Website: macys
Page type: customer-info-address
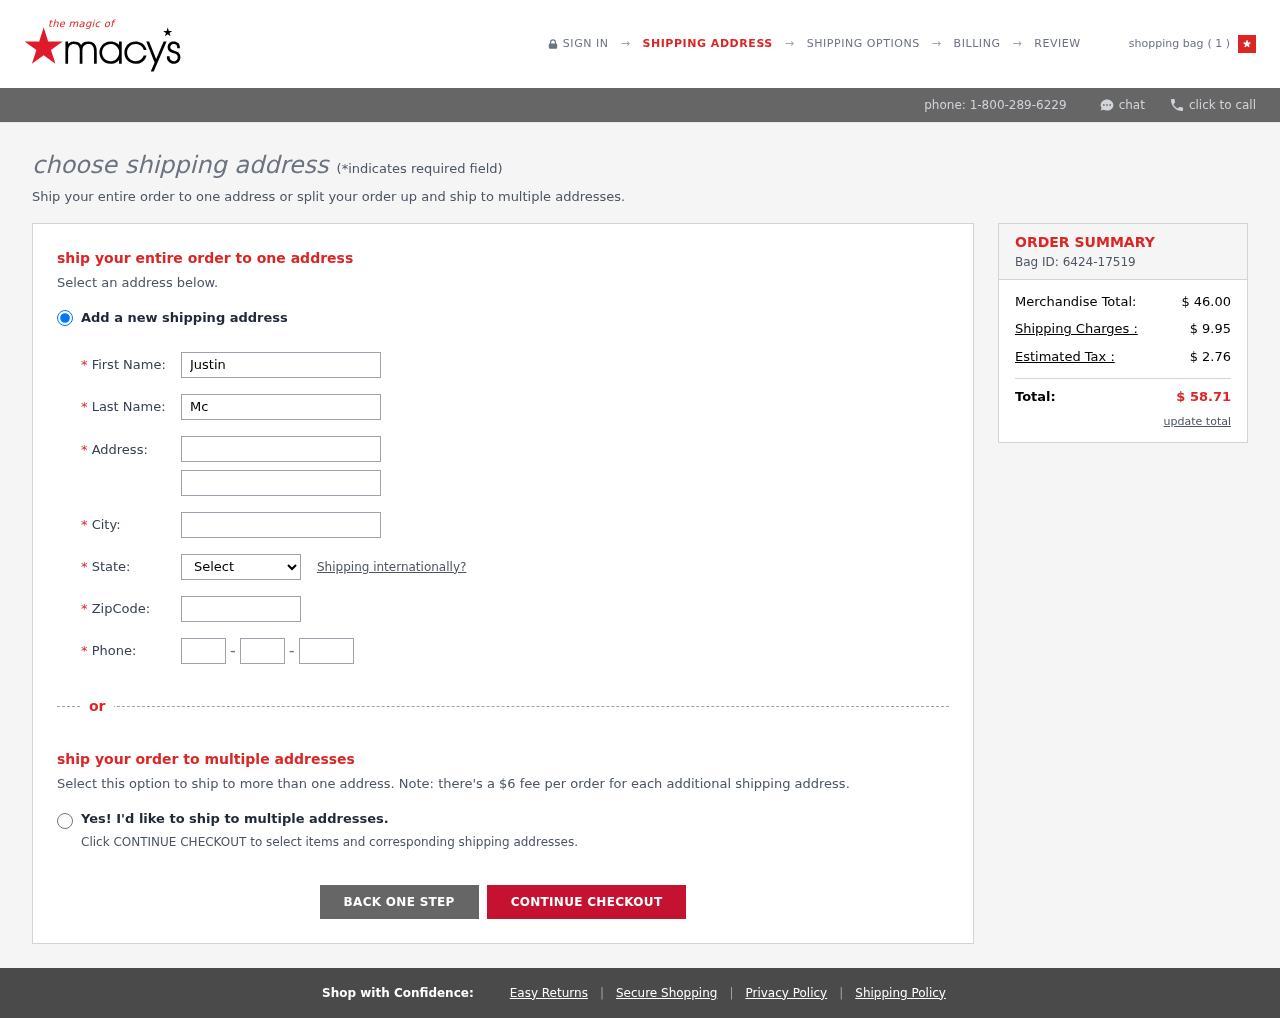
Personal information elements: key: PII_CITY
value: West Brett
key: PII_FIRSTNAME
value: Justin
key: PII_LASTNAME
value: Mcdowell
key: PII_PHONE_AREA
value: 879
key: PII_PHONE_PREFIX
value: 377
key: PII_PHONE_SUFFIX
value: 9120
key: PII_POSTCODE
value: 59649
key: PII_STATE_ABBR
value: OK
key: PII_STREET
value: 91207 Martinez Fork
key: PII_STREET2
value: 866 Annette Plains Suite 112
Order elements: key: ORDER_NUM_ITEMS
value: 1
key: ORDER_ID
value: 6424-17519
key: ORDER_SUBTOTAL
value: $ 46.00
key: ORDER_SHIPPING_COST
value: $ 9.95
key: ORDER_TAX
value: $ 2.76
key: ORDER_TOTAL
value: $ 58.71